Interaction volume radius: 10 \u00c5
Interaction volume height: 10 \u00c5
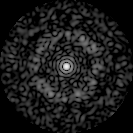
Disorder parameter: 0.8221